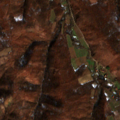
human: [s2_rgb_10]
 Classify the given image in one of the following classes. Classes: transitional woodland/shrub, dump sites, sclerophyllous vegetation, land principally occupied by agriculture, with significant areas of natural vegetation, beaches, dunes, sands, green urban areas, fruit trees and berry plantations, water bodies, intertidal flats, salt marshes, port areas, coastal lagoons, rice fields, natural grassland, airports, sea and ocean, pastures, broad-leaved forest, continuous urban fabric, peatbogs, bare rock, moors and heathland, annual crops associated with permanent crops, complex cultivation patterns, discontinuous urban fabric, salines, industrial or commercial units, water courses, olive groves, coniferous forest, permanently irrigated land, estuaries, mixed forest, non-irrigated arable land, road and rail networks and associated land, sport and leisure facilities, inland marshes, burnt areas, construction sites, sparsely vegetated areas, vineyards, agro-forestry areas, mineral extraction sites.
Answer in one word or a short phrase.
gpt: land principally occupied by agriculture, with significant areas of natural vegetation, broad-leaved forest